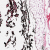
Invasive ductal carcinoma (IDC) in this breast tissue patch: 0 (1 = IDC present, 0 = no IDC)